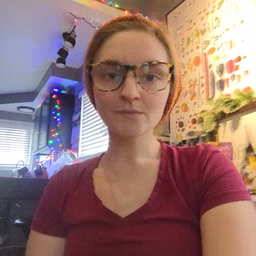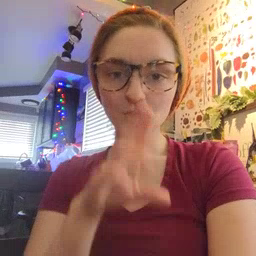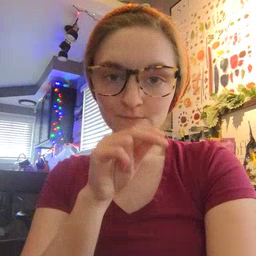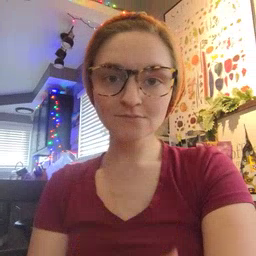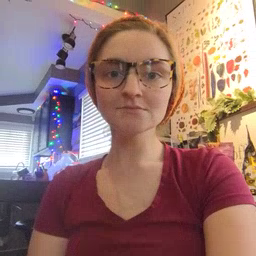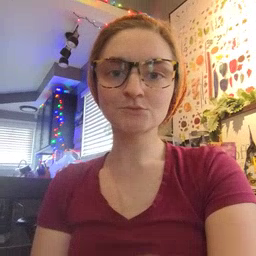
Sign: duck